The trace is the raw vibration amplitude of a rotating bearing as a function of time. Classify the bearing condition as one of: normal, inner_race, outer_race, ball.
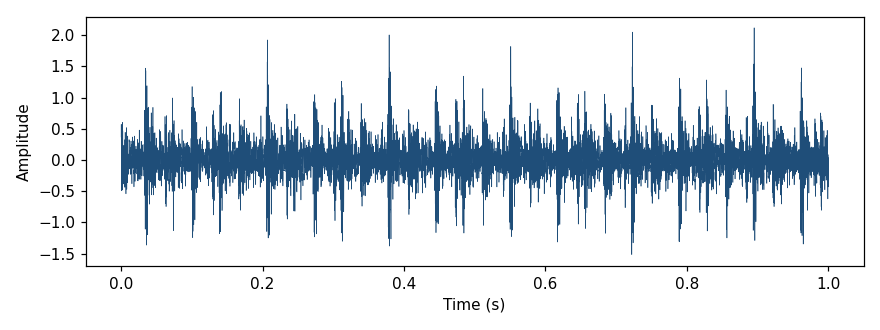
Answer: outer_race